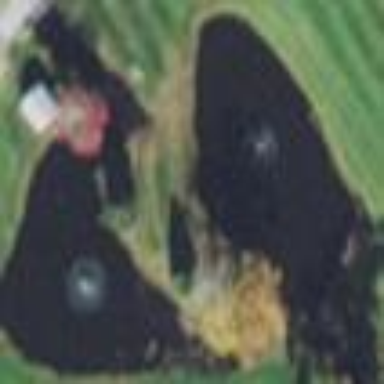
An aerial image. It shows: Water hazard on golf course. The hazard is natural water feature.